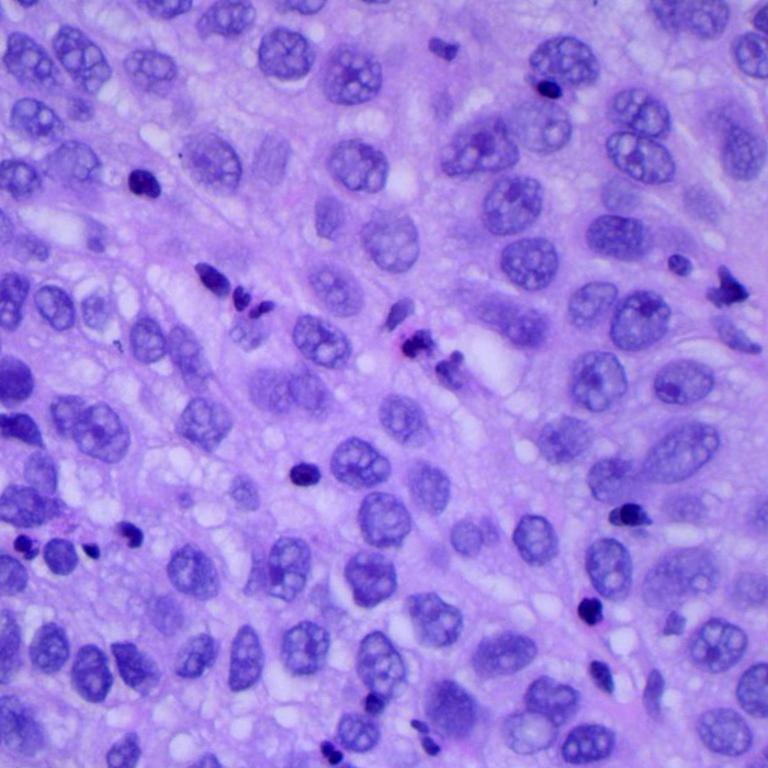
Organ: lung
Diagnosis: squamous carcinomas